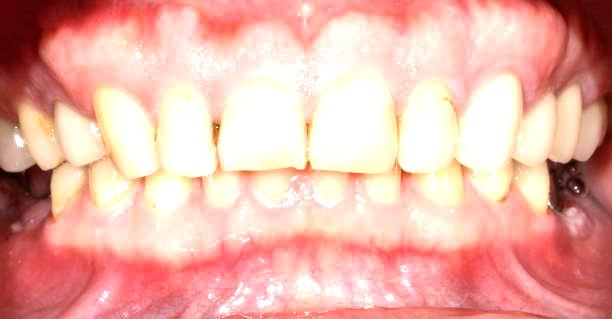
Condition: Gingivitis